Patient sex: M
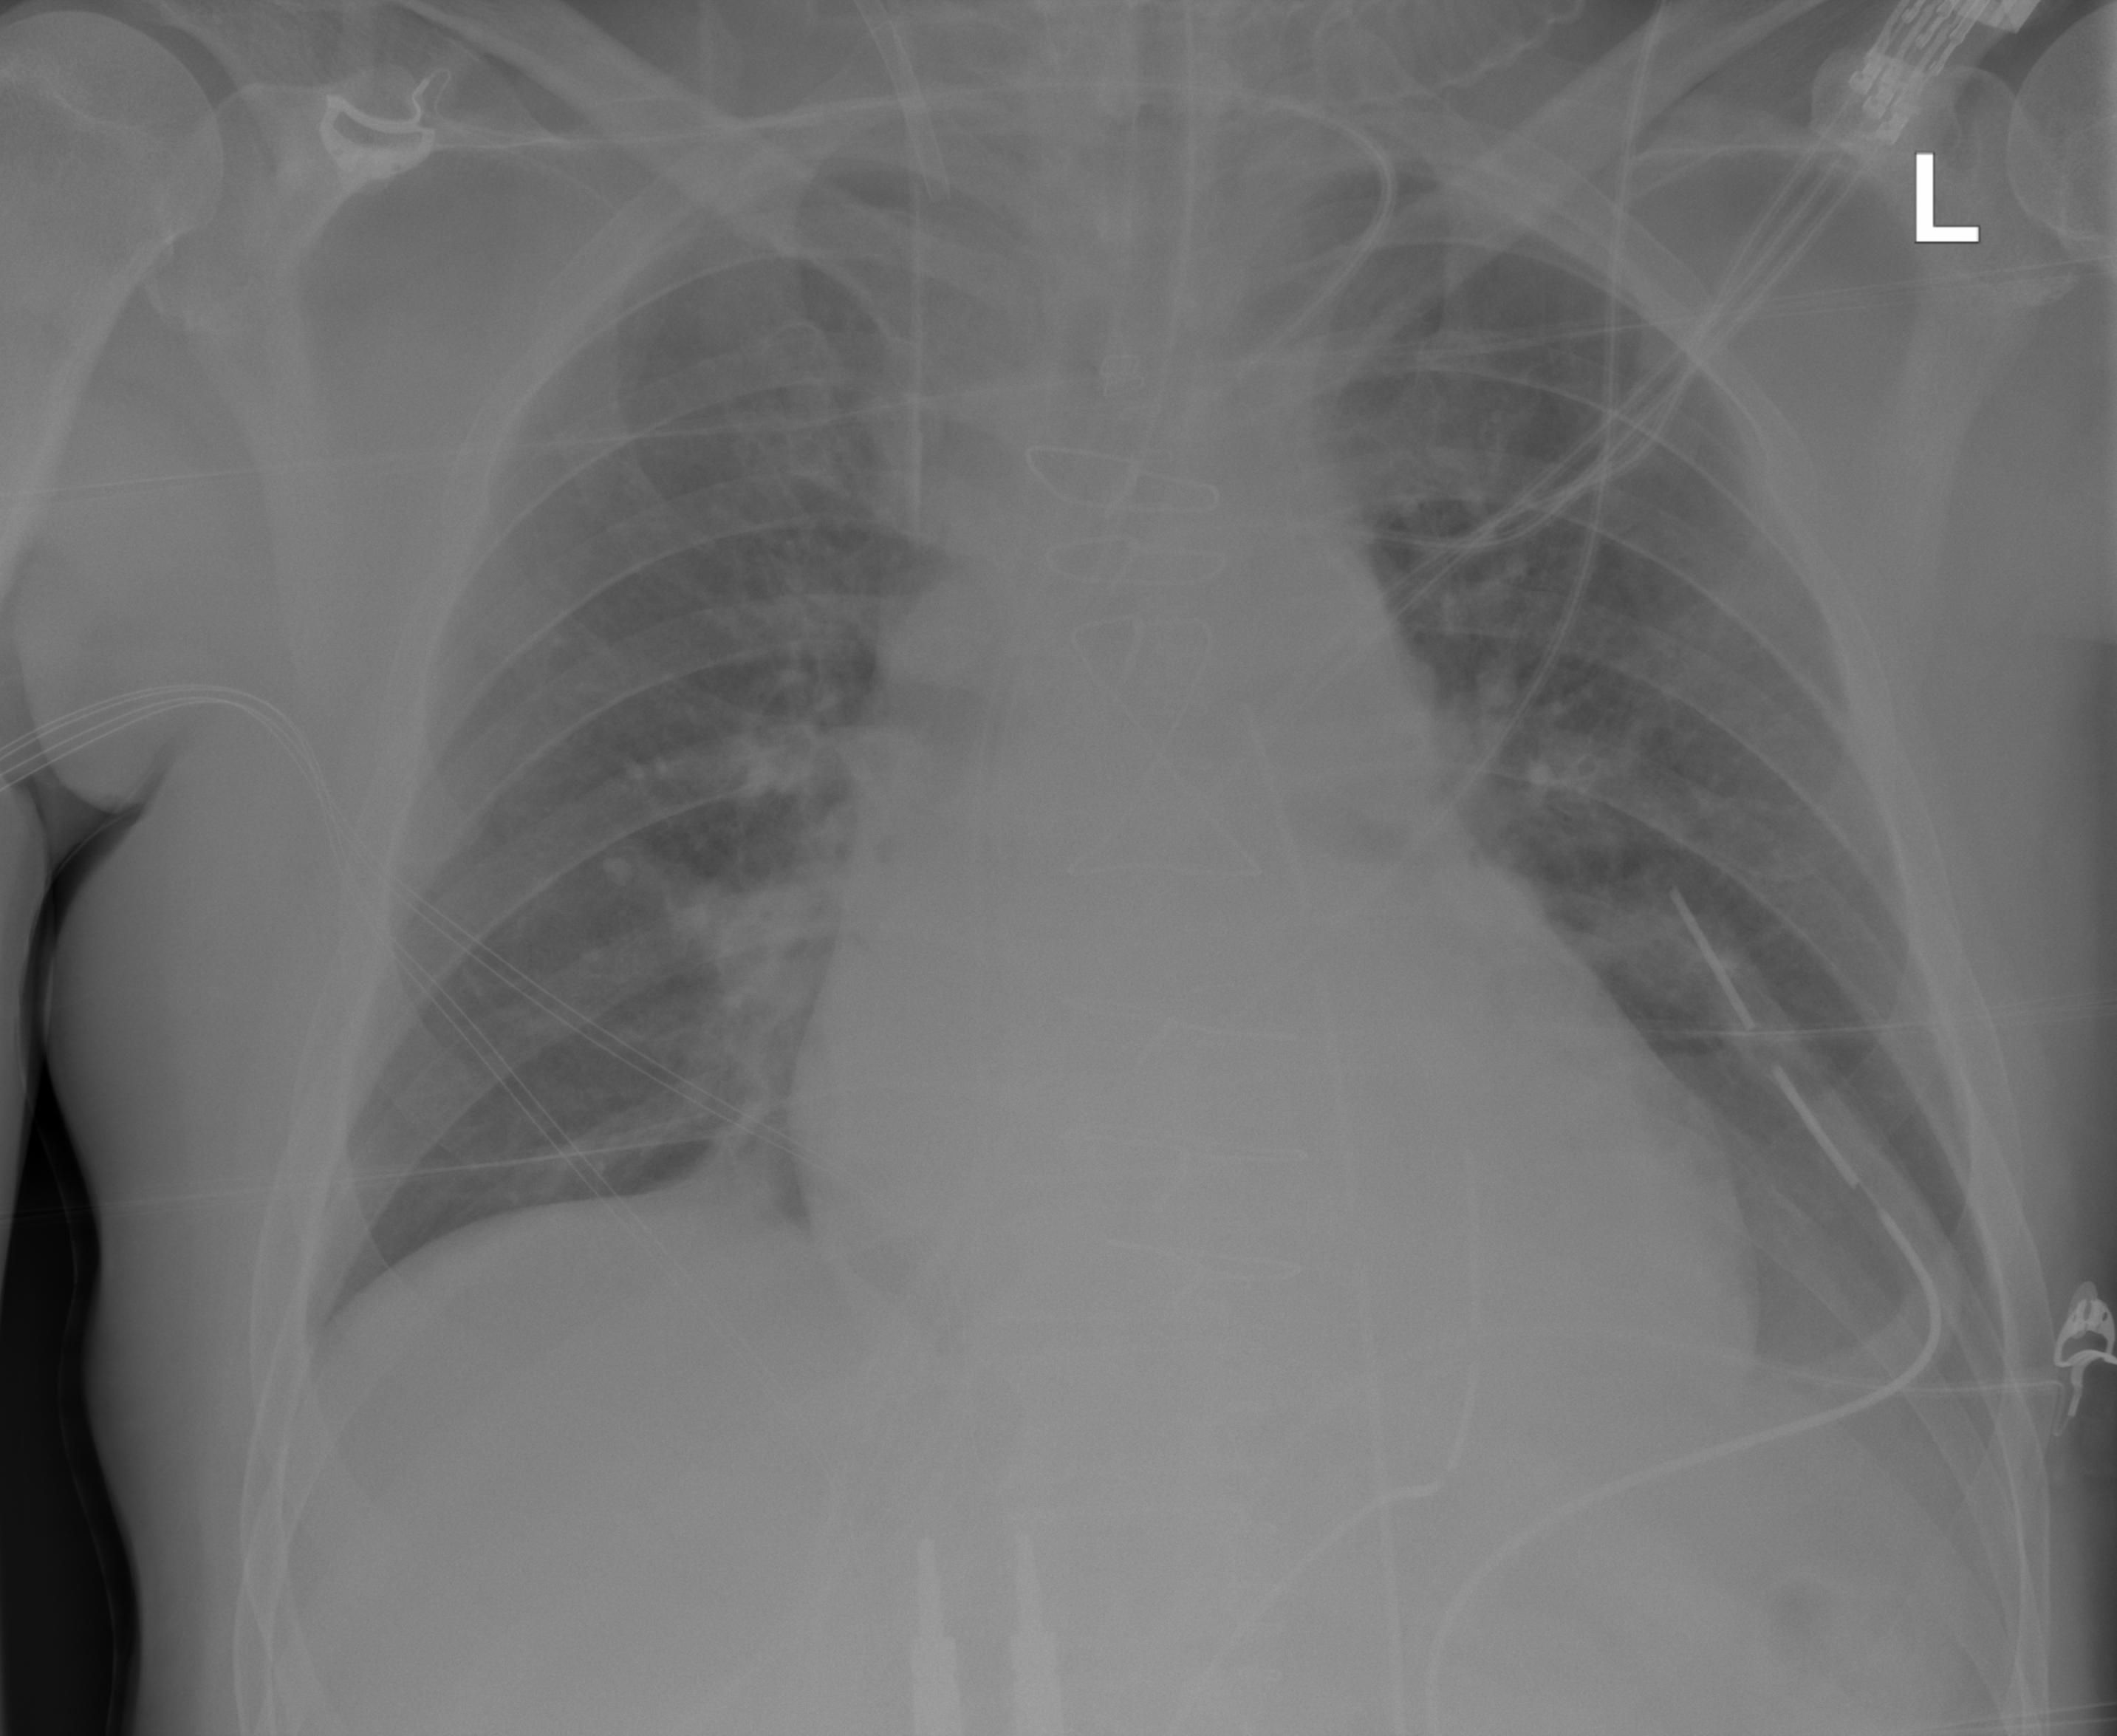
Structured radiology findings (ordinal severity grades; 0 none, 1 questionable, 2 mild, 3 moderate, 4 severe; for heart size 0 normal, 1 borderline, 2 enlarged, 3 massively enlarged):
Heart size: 2
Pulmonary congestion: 2
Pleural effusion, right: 0
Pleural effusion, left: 1
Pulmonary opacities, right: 1
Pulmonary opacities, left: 0
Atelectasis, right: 2
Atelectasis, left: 1